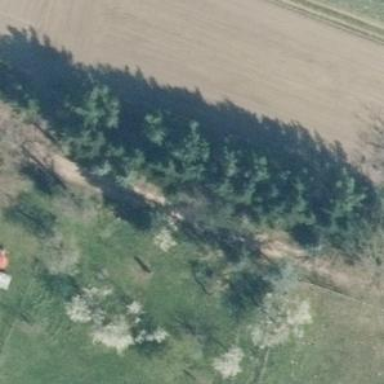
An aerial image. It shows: Orchard.